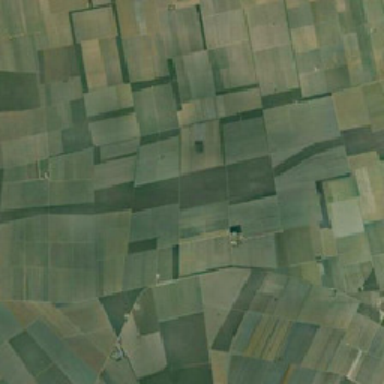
A variety of crops .